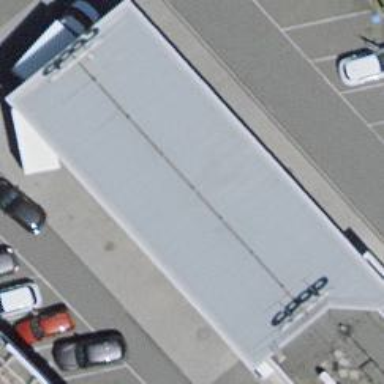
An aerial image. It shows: View of roof of building.